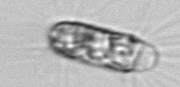
Label: Corethron_hystrix